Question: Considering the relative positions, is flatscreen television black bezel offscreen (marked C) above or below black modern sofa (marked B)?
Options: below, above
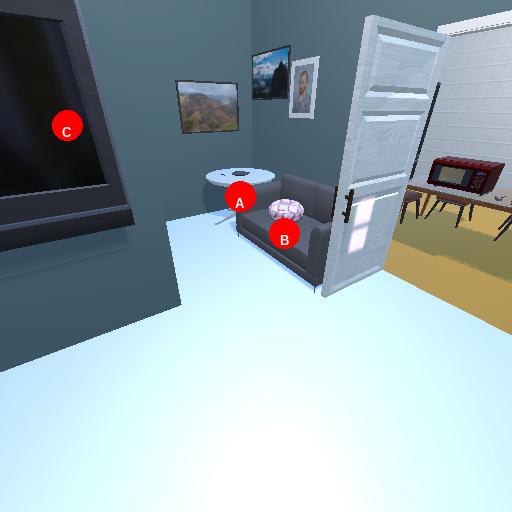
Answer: below